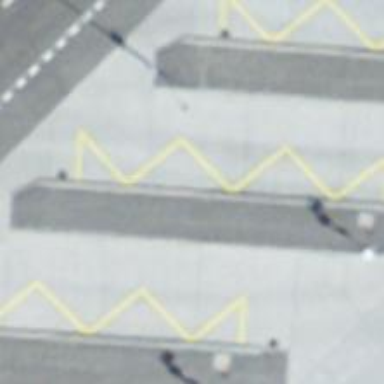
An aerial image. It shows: Bus stop with platform for public transport.